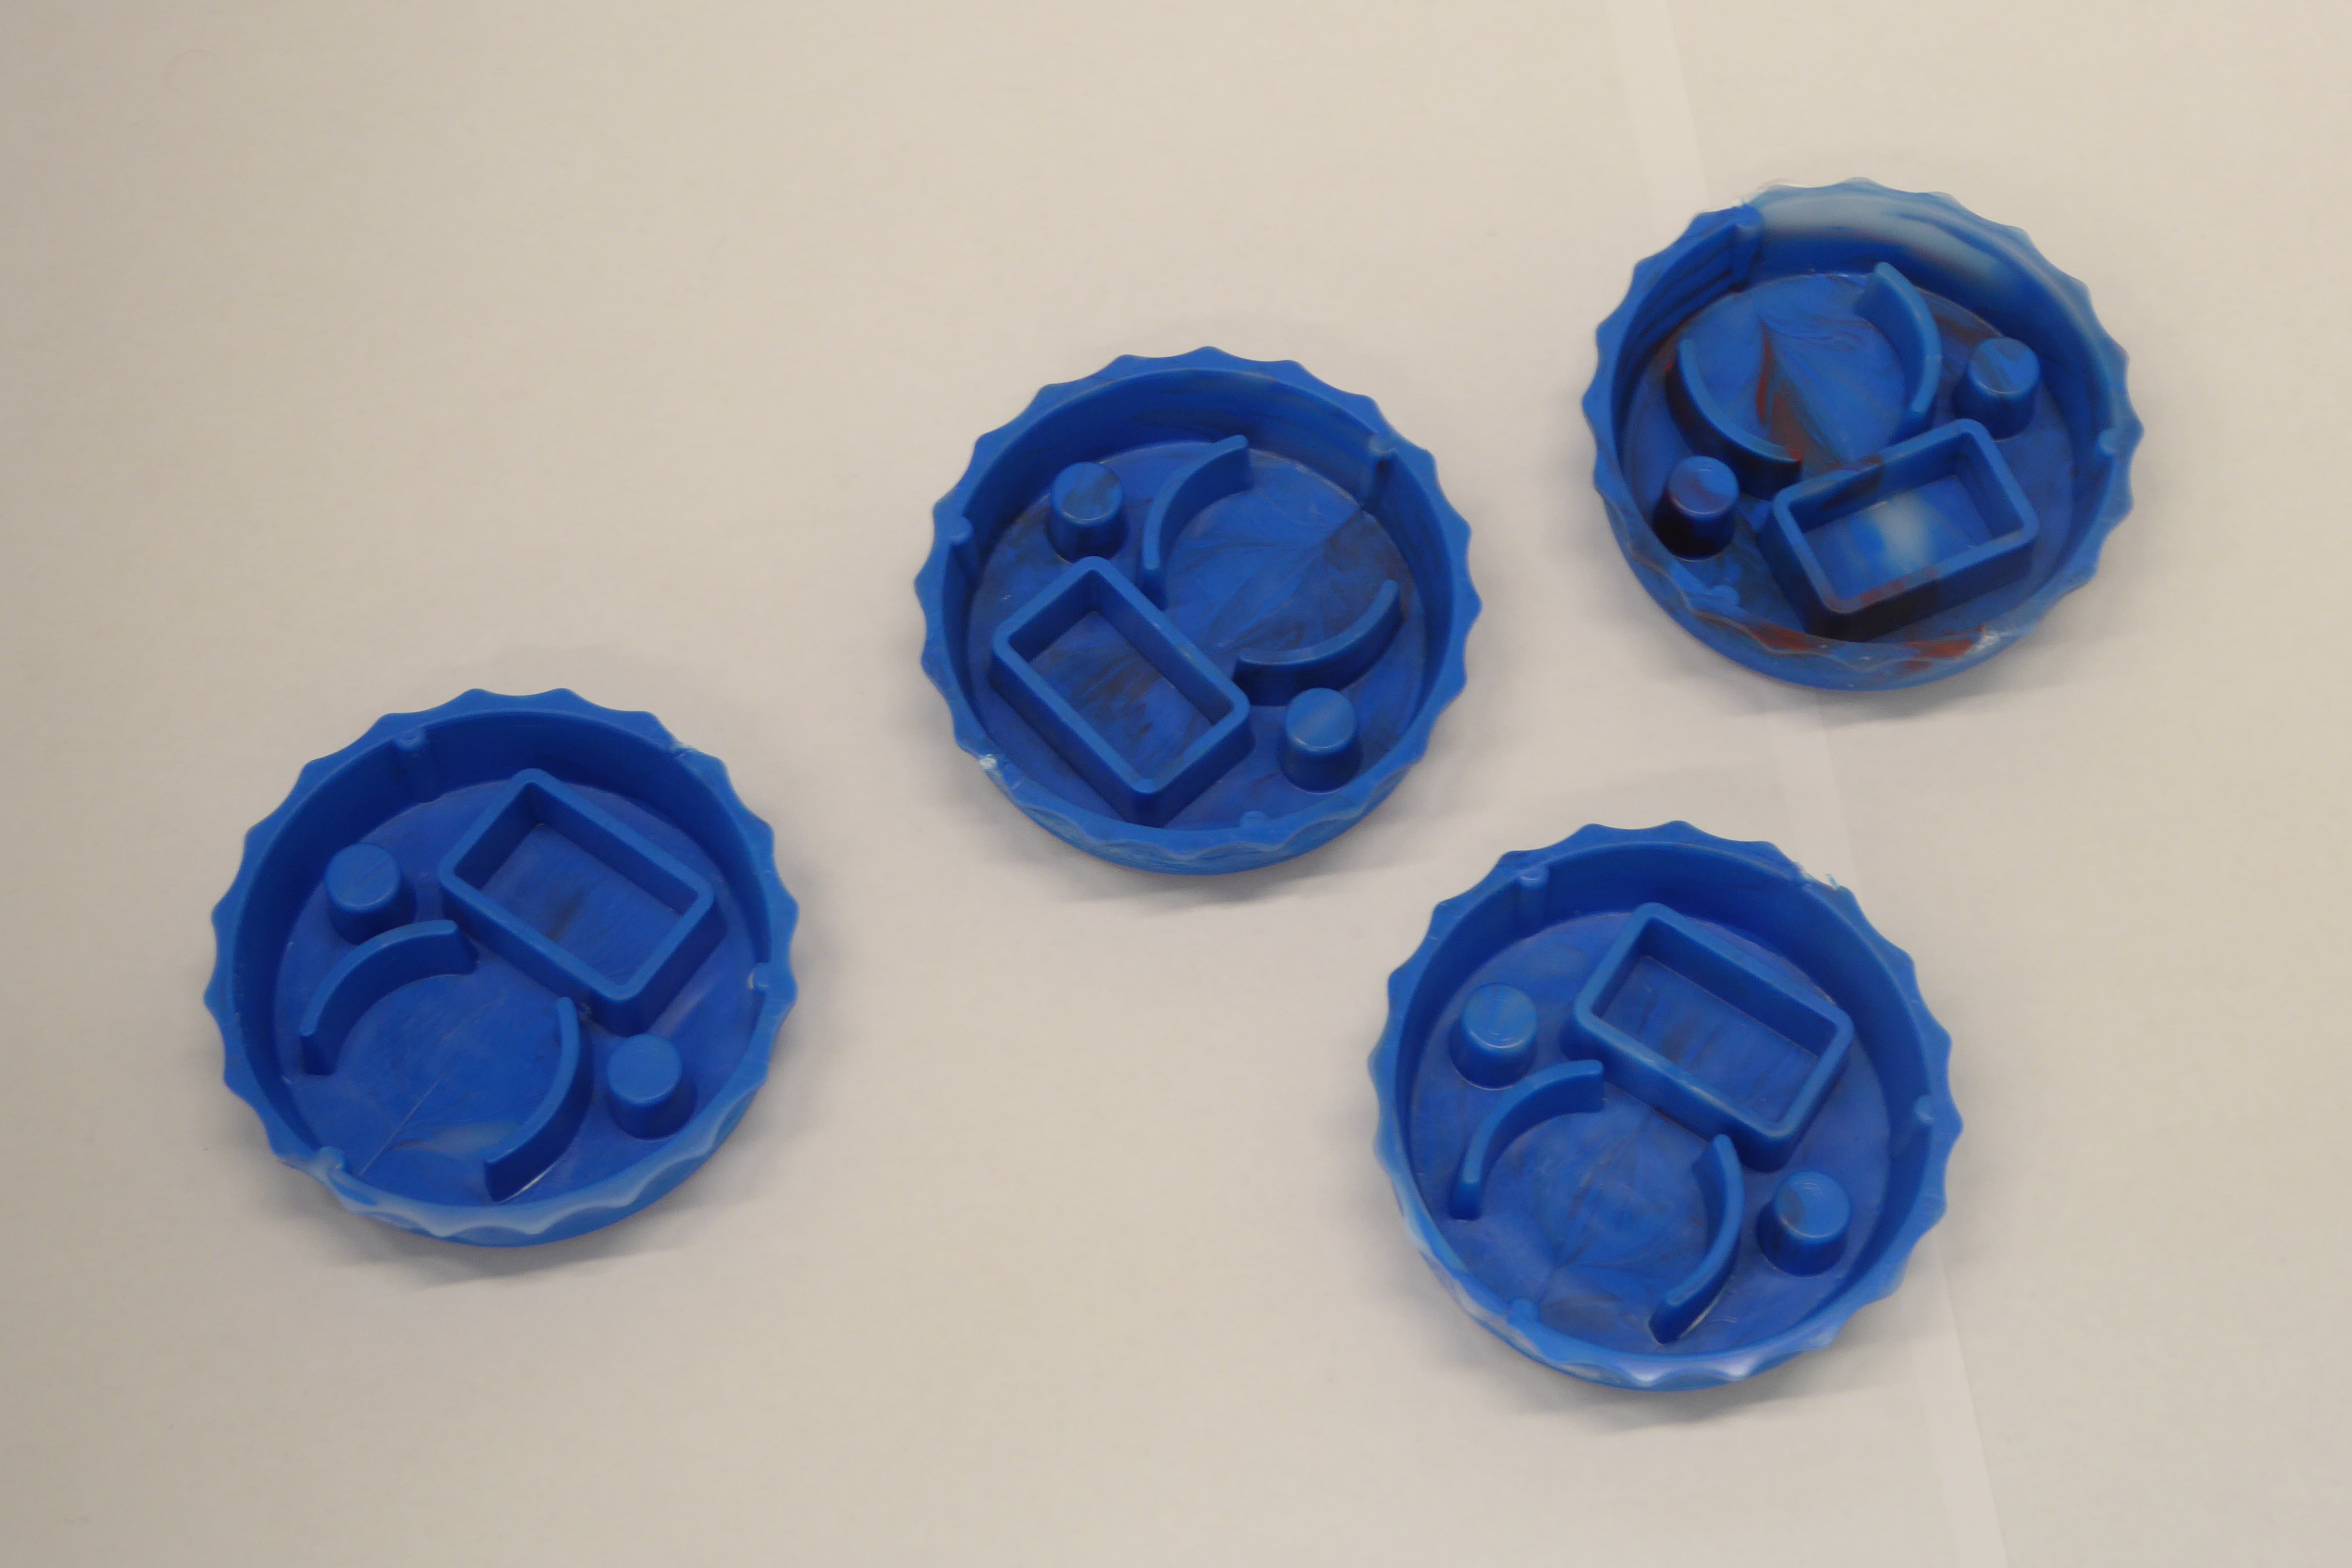
Label: Bottle Opener - Cover